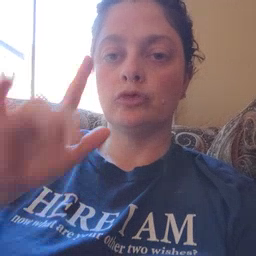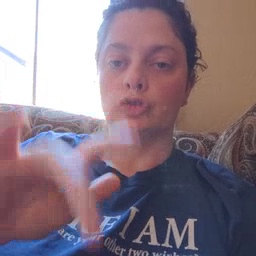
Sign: touch